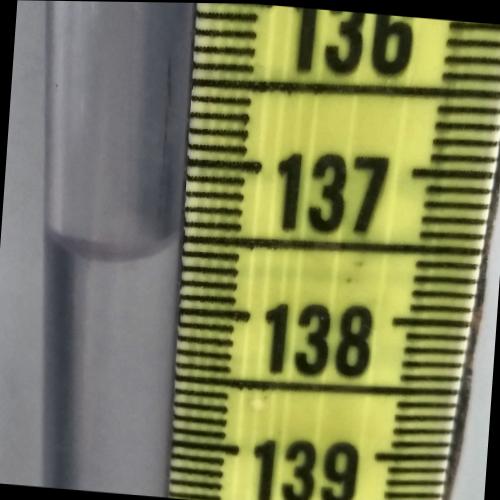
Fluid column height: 137.6 cm